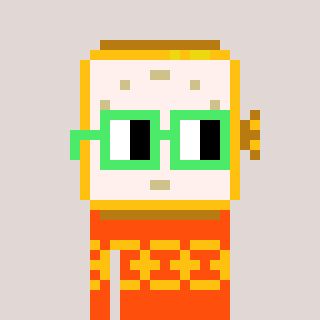
a pixel art character with square light green glasses, a watch-shaped head and a orange-colored body on a warm background